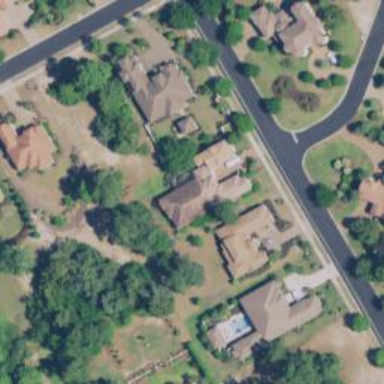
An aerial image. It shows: Neighborhood.